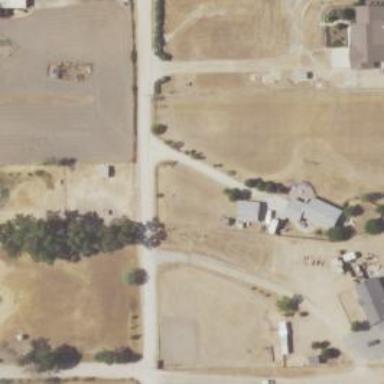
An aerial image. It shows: Driveway leading to service road.